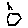
Label: hexagon